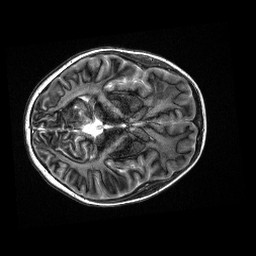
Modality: MP2RAGE
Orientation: axial
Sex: female
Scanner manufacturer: siemens
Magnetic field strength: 3 T
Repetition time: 5 s
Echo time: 0.00368 s